Question: I have a lookup table linking employees to positions held whilst in the company. This data is held in a data set table with just employee ID and position ID columns.

I need to get the most recently help position for each employee.
Normally, I'd specify a sort order using:
'''
DataTable.Select(<select statement>, <sort order>);
'''
but using the existing table doesn't give me that option as the sort fields haven't been stored.
If the data table is populated with each employees positions listed in descending date order, can I rely on that data being selected in the same order?
I'm concious that I could just add the date fields to the table but this is an old piece of code and I want to make as few changes as possible.
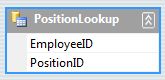
Answer: I found <URL> which shows me I either need to assign a primary key or use a sort order on the extract.